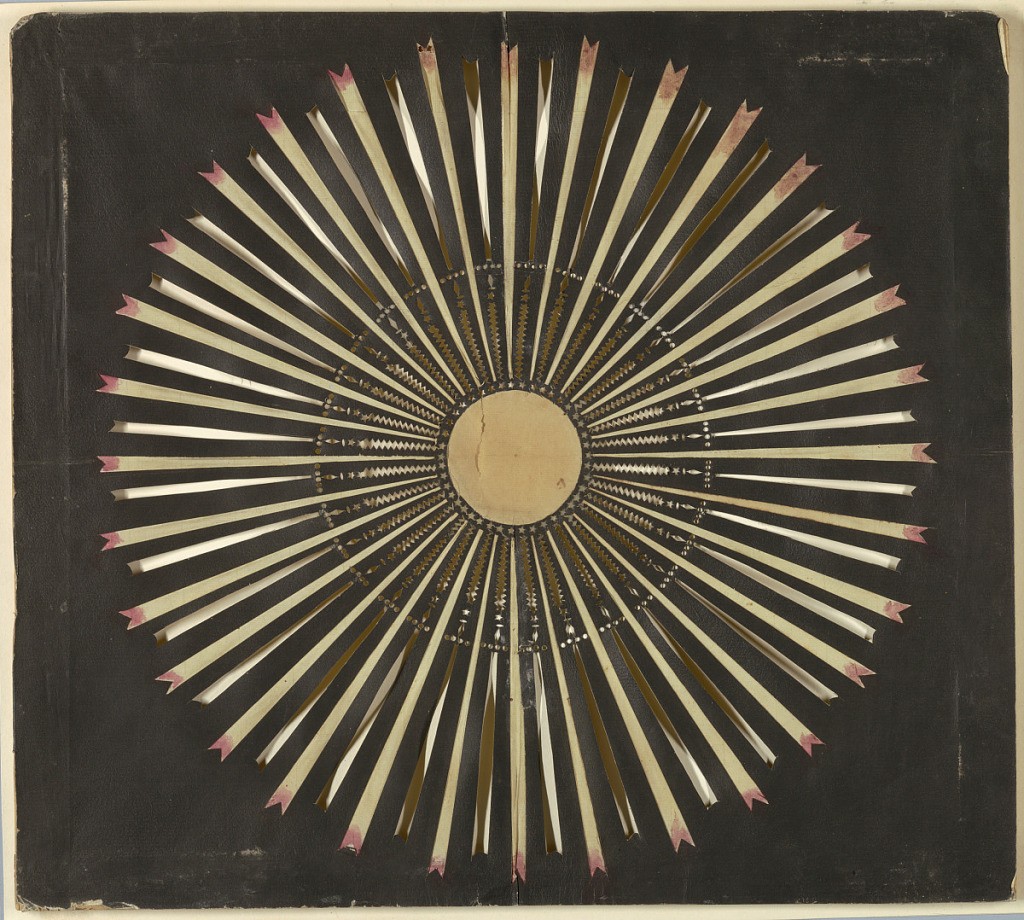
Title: Rising Sun
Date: ca. 1780
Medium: Cut paper on wood frame
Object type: Lantern slide
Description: Magic lantern slide, optical toy. On black field, white disk at center, surrounded by ring of pierced stars. Radiating toward circumference of the pattern are thirty-two white rays, alternating with thirty-two pierced clear rays. White rays are tinged with pink at their notched extremities.